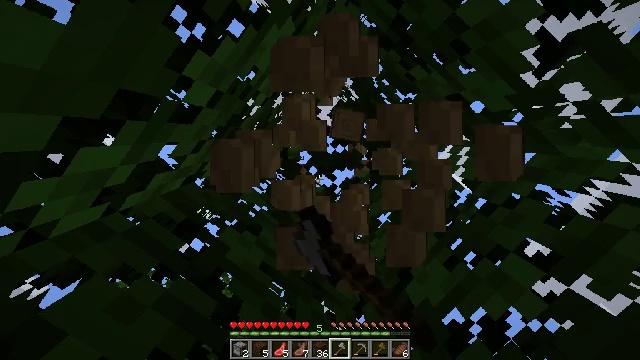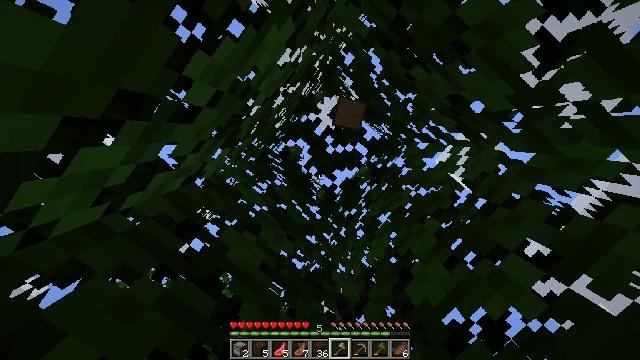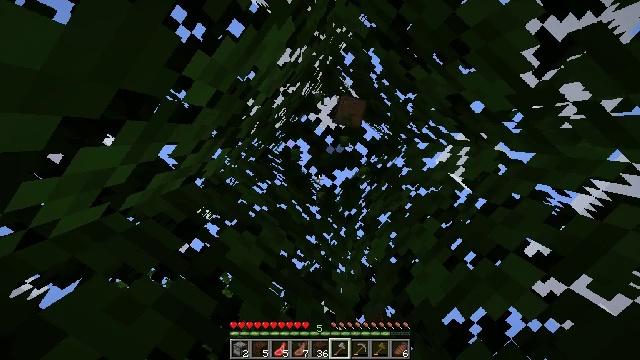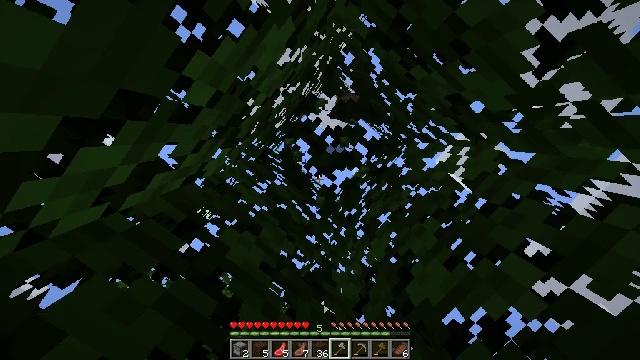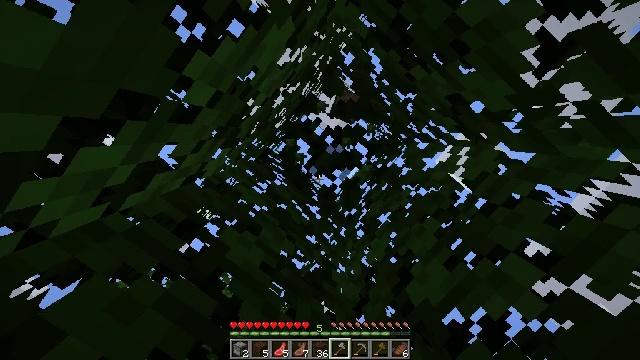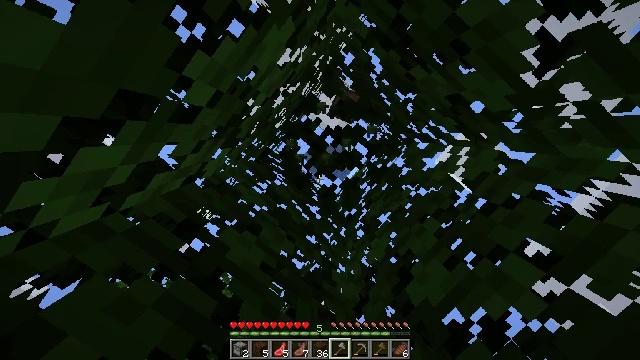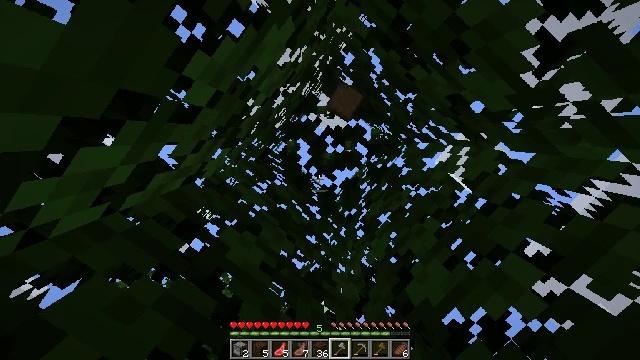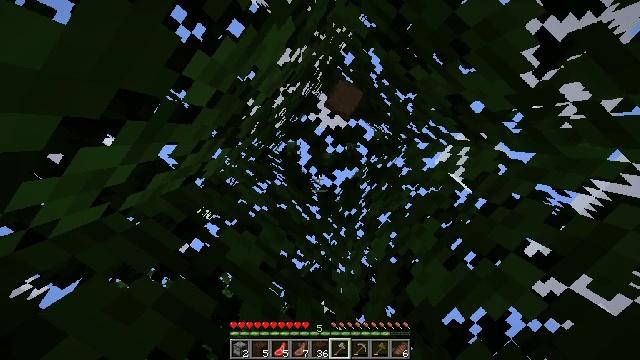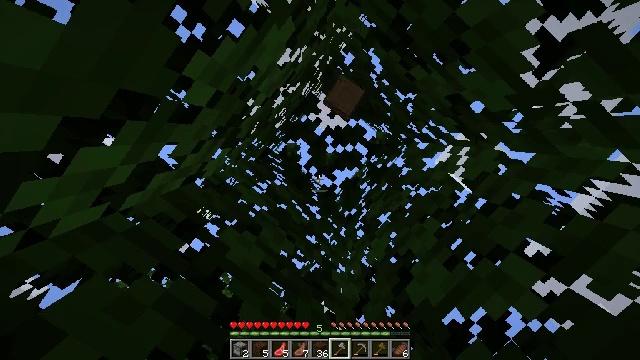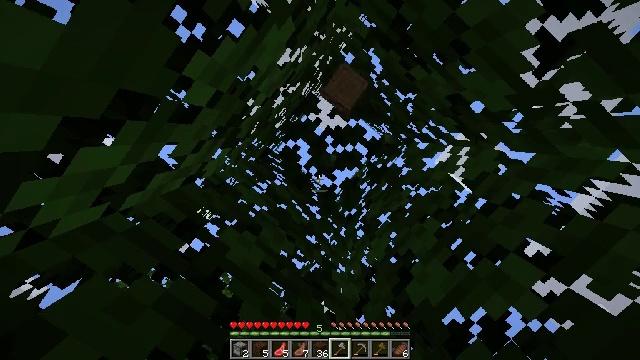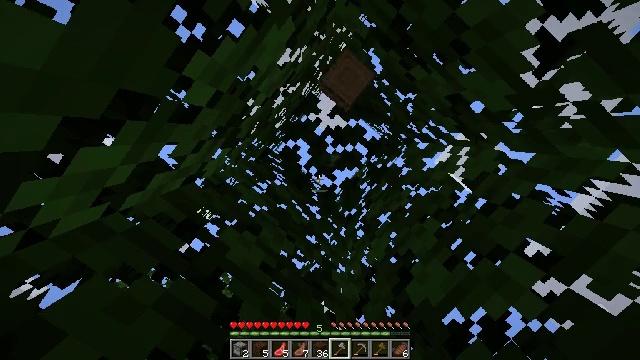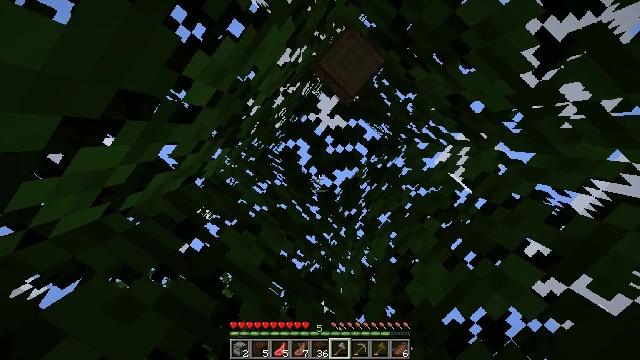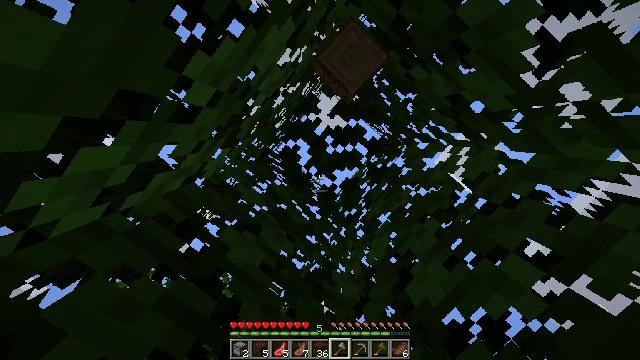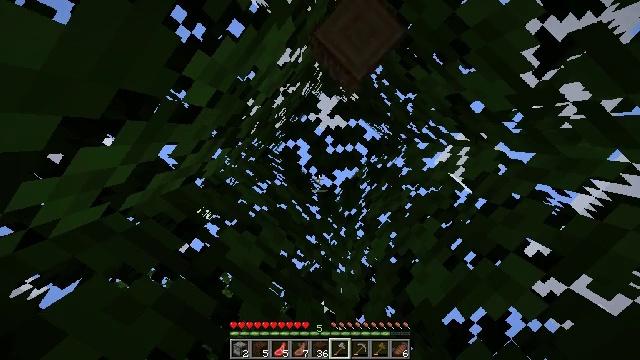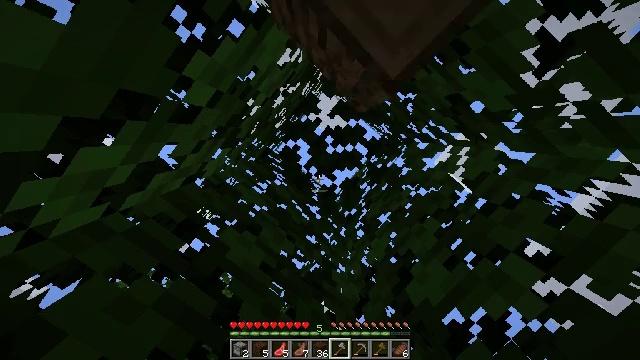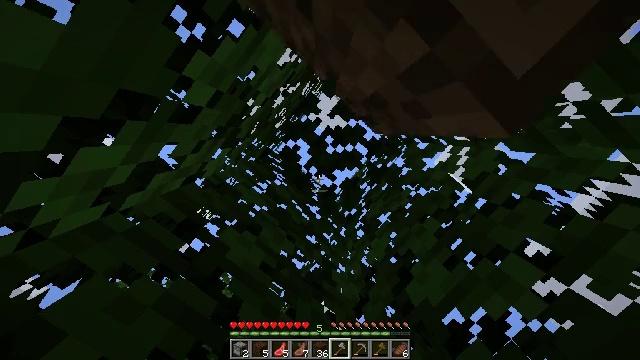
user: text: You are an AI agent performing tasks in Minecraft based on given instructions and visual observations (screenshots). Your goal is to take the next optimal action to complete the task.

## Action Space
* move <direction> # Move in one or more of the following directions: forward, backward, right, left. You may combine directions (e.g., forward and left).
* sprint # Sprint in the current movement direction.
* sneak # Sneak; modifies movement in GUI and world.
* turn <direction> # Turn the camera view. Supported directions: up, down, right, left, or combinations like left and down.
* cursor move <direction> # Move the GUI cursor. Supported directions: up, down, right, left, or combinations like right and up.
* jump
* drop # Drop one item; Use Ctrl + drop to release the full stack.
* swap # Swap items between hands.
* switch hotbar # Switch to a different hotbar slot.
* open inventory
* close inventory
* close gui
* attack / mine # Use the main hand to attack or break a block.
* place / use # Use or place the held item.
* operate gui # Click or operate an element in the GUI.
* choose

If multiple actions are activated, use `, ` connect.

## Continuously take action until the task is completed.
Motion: motion action
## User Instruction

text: Mine sand by the water.
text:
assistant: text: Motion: attack / mine
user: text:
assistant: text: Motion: attack / mine
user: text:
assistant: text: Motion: attack / mine
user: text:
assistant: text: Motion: attack / mine
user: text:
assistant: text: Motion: attack / mine
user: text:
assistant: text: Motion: no_op
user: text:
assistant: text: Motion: no_op
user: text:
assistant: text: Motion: no_op
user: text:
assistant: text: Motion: no_op
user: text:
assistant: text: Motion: no_op
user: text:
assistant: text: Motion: no_op
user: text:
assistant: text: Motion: no_op
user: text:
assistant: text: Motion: no_op
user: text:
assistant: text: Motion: no_op
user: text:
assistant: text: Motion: no_op
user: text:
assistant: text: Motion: no_op
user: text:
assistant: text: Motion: turn up
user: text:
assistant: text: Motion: no_op
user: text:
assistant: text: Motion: no_op
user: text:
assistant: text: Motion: no_op
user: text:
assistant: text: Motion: no_op
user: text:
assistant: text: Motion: no_op
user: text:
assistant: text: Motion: no_op
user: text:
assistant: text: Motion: no_op
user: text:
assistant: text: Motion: no_op
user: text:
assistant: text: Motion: turn right
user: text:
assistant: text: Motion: turn right and down
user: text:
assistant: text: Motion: turn right and down
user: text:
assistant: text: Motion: turn right and down
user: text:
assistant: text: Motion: turn right and down